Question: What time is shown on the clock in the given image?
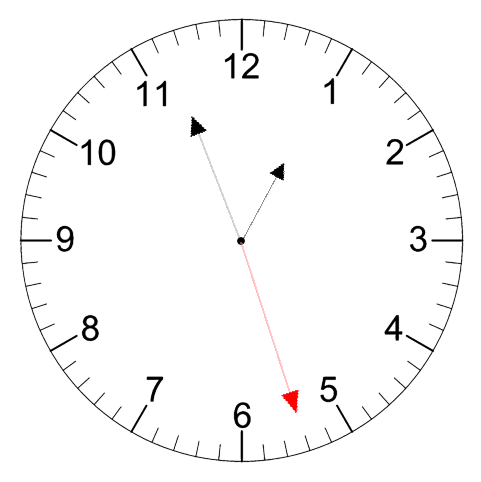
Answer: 12:56:27